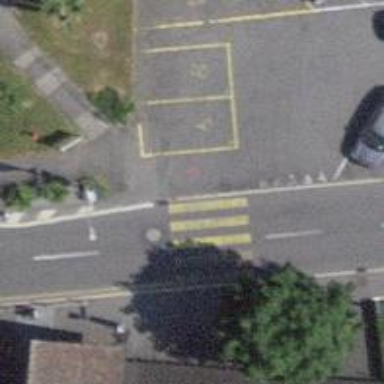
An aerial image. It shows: Uncontrolled zebra crossing with notable zebra markings.